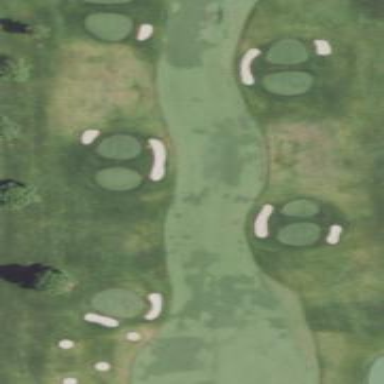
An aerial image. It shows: Golf fairway surrounded by grass.